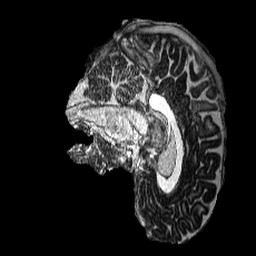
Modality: MP2RAGE
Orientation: sagittal